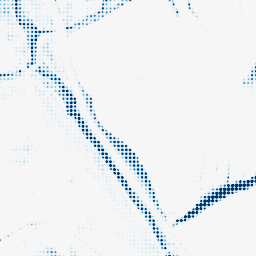
Category: morphological
Decomposition family: morphological_square
Decomposition parameters: operation: closing
size: 15
Upsampling method: sinc_hamming
Upsampling parameters: scale: 8
kernel_size: 4
Upsampling scale: 8